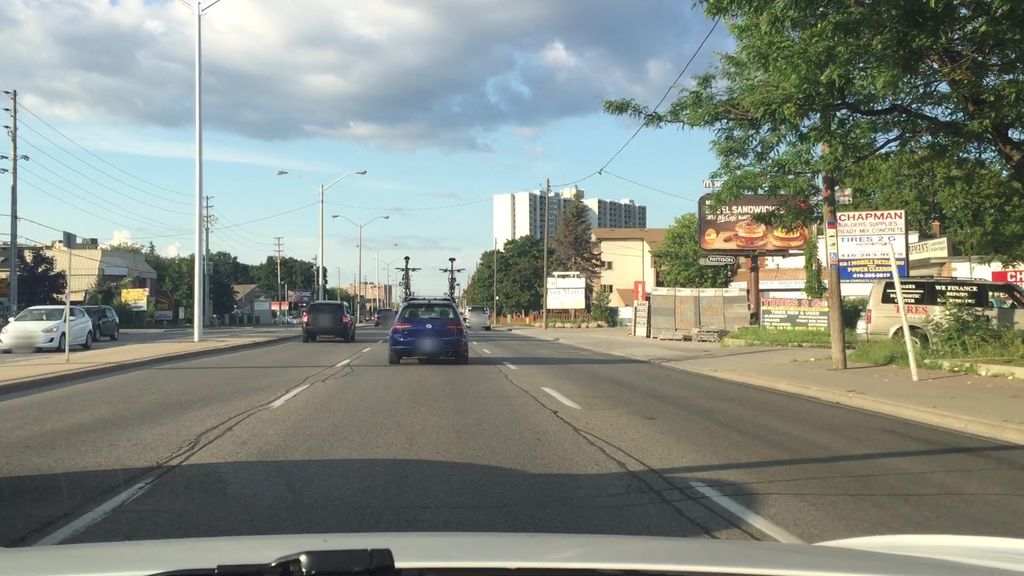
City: toronto